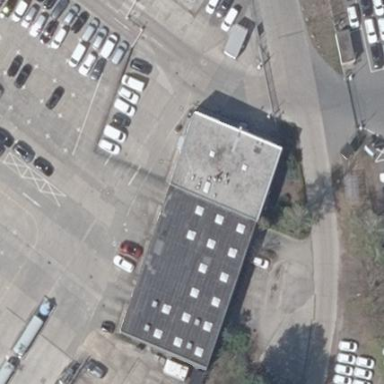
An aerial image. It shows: Commercial building.